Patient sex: M
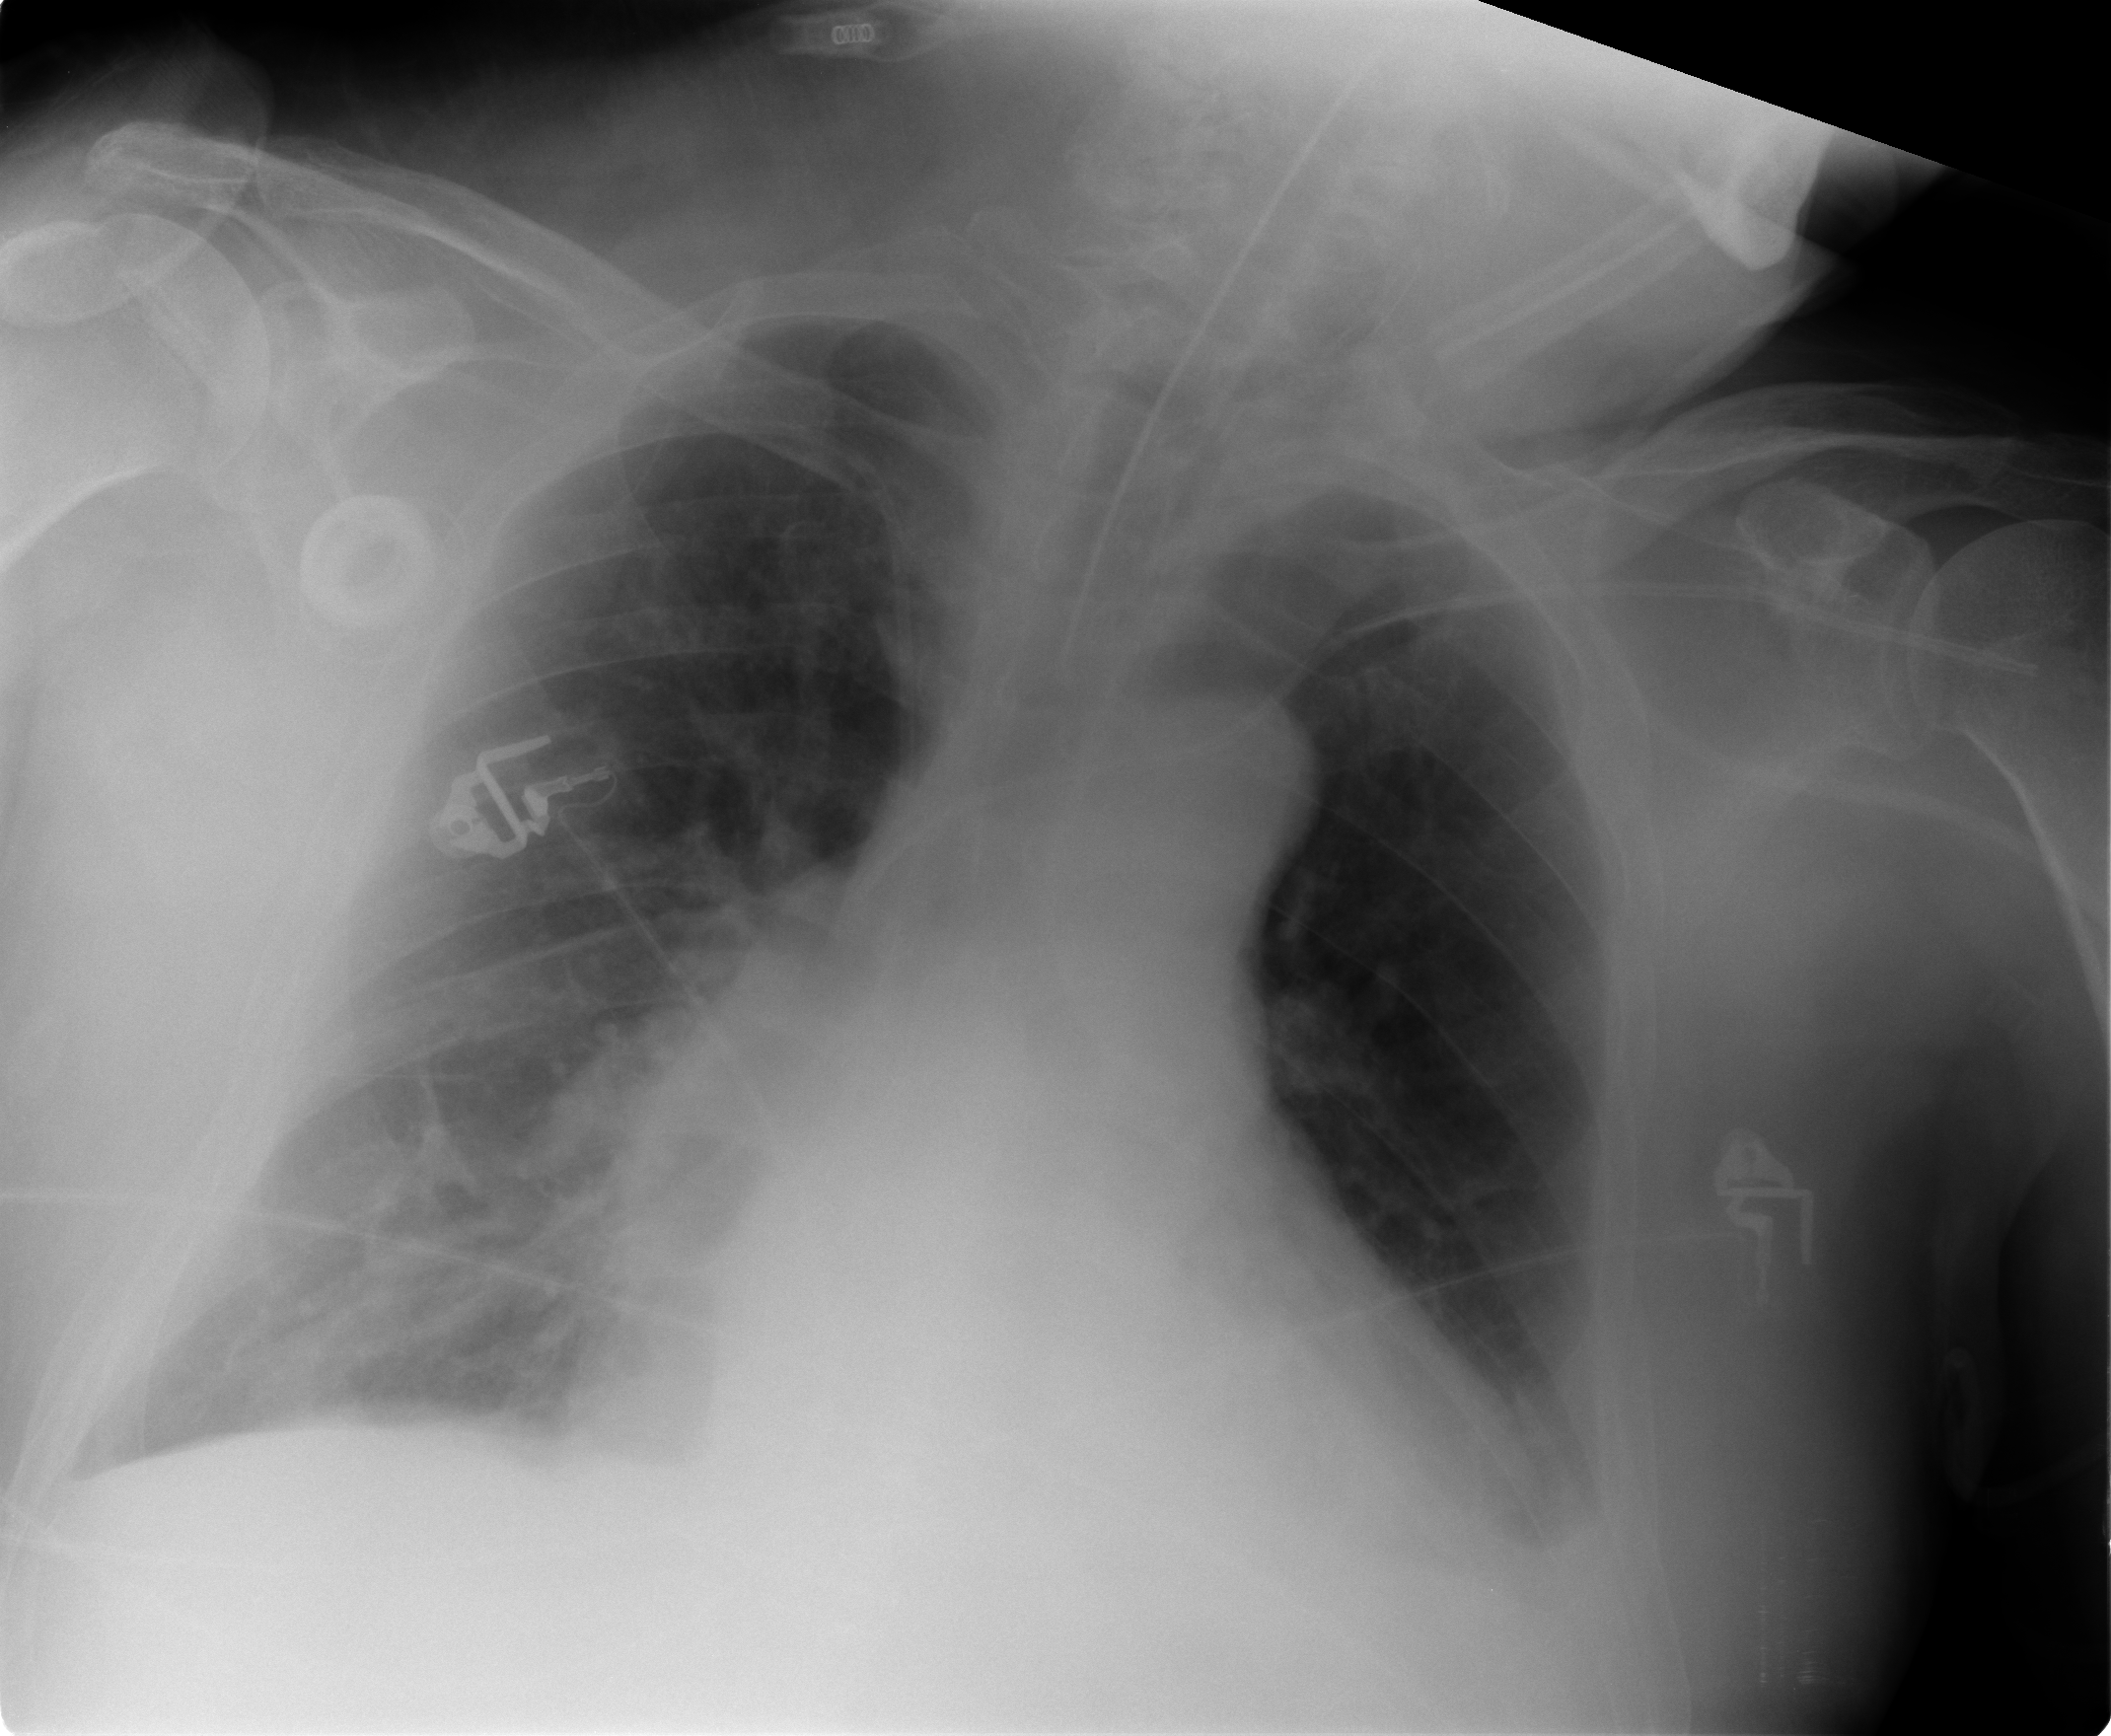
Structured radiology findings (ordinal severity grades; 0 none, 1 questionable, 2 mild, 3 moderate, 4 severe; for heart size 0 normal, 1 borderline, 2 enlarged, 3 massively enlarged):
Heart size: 1
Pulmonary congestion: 0
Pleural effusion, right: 0
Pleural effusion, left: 2
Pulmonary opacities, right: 0
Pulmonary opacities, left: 0
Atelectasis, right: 2
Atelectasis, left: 2